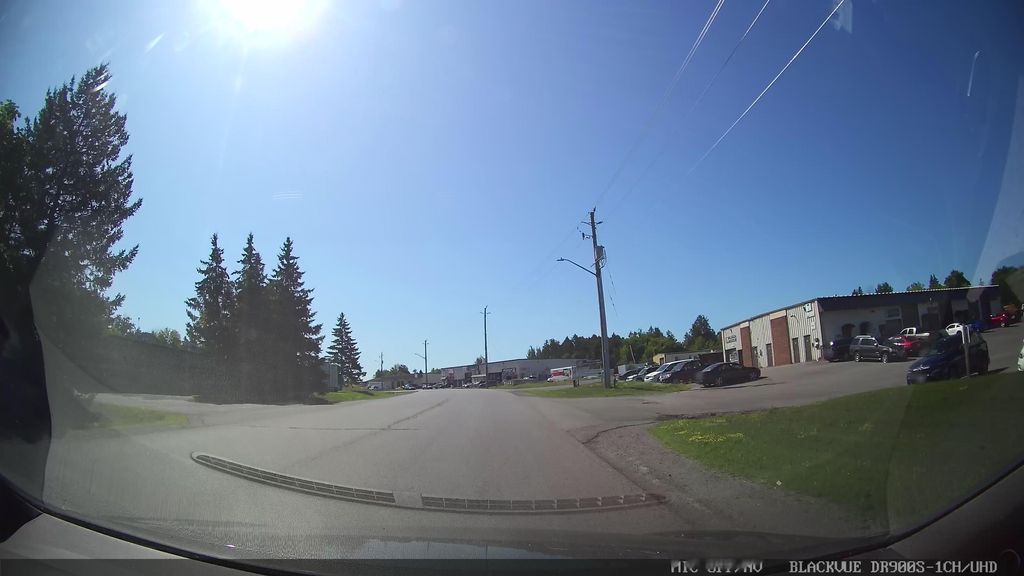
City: ottawa-gatineau